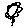
Label: flower